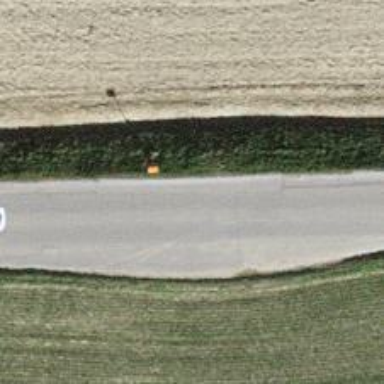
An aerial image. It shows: Pole with roof-covered pipeline marker.